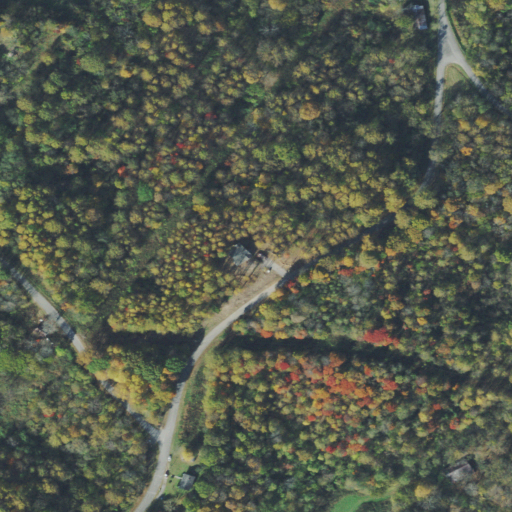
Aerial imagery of mountain in Tennessee named Gravely Hill containing deciduous forest, open development, pasture, mixed forest, and medium intensity development